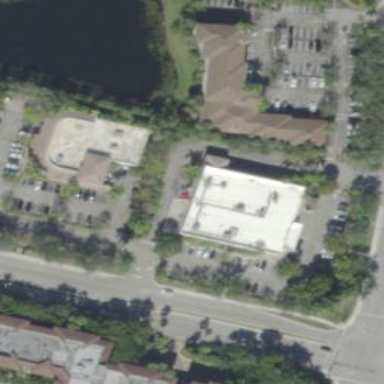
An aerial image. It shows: Building.